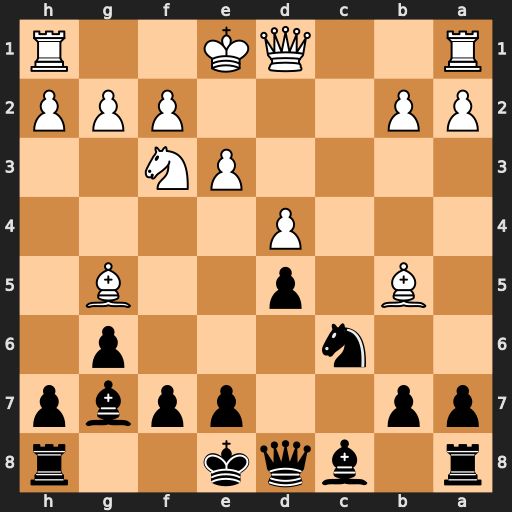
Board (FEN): r1bqk2r/pp2ppbp/2n3p1/1B1p2B1/3P4/4PN2/PP3PPP/R2QK2R
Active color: b
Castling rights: KQkq
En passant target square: -
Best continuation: Qa5+ Qd2 Qxb5